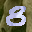
Label: 8